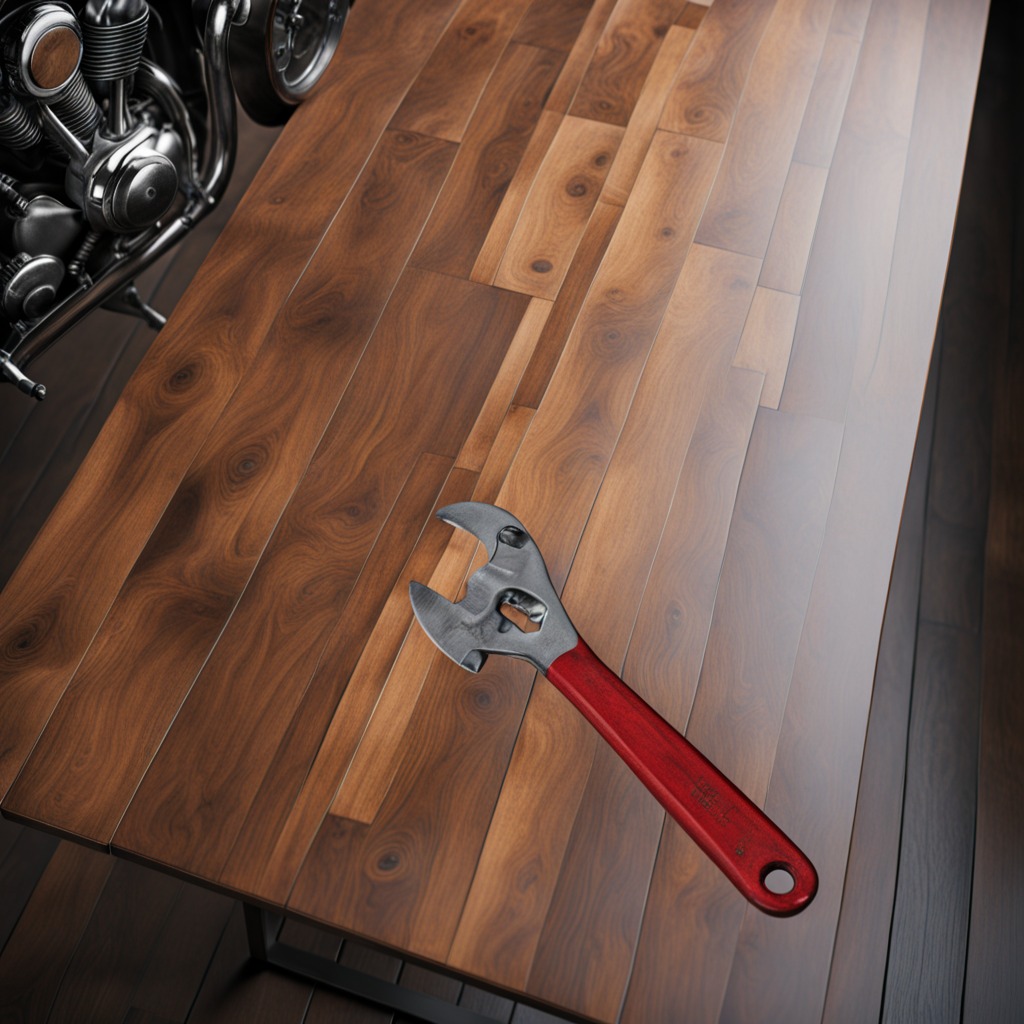
An wrench is lying on the wooden table in the vintage motorcycle garage.